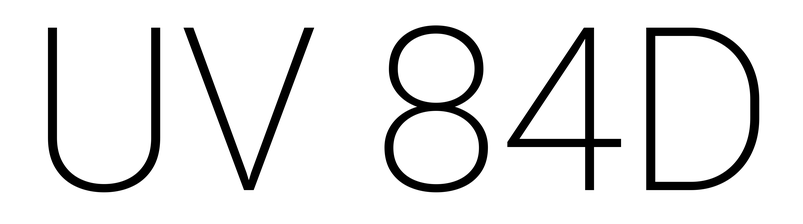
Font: Roboto_ExtraLight